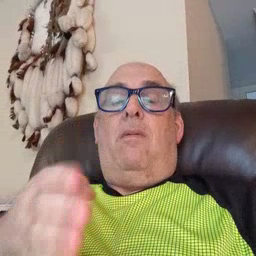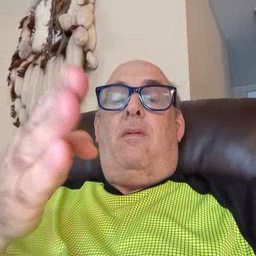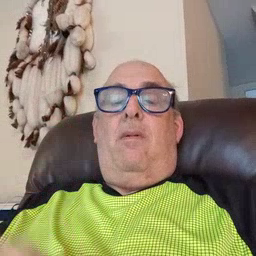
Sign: boat